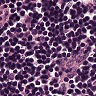
Metastatic tissue present: no